Interaction volume radius: 5 \u00c5
Interaction volume height: 15 \u00c5
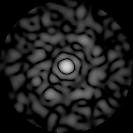
Disorder parameter: 0.8336